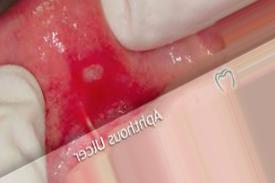
Condition: Mouth Ulcer